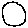
Label: circle